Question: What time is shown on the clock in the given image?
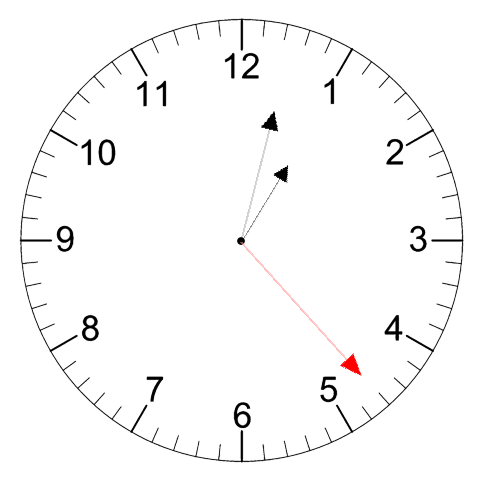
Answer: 01:02:23